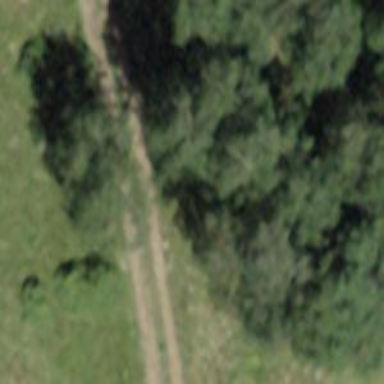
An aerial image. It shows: Track road.